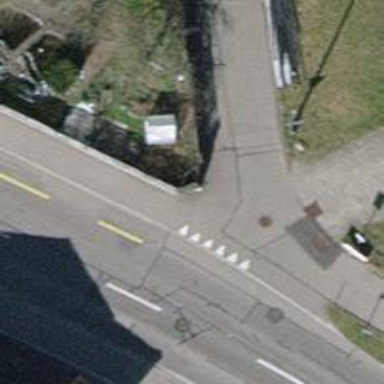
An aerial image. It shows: Asphalt road designated for service vehicles.